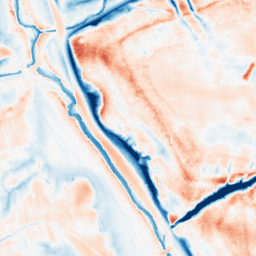
Category: trend_removal
Decomposition family: local_polynomial
Decomposition parameters: window_size: 31
degree: 2
Upsampling method: lanczos
Upsampling parameters: scale: 4
Upsampling scale: 4